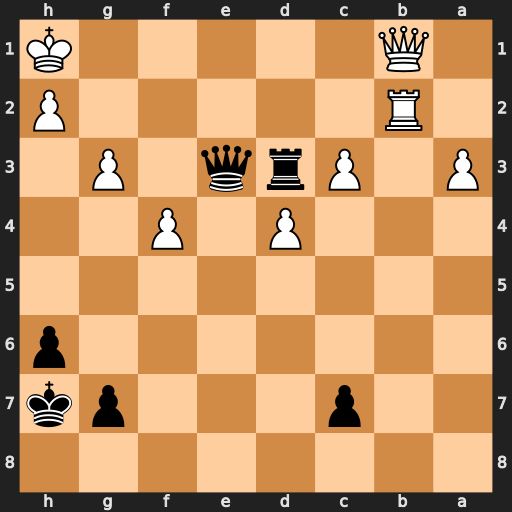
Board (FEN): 8/2p3pk/7p/8/3P1P2/P1Prq1P1/1R5P/1Q5K
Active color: b
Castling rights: -
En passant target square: -
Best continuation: Qf3+ Kg1 g6 Rf2 Rd1+ Qxd1 Qxd1+